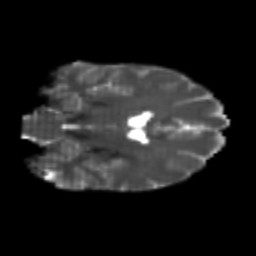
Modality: T2w
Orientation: coronal
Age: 25
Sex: female
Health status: healthy
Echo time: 0.074 s